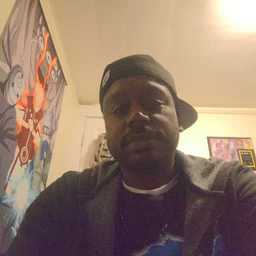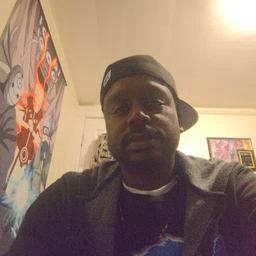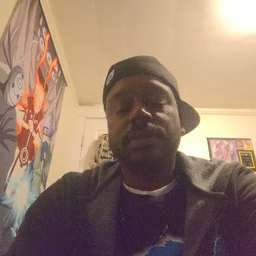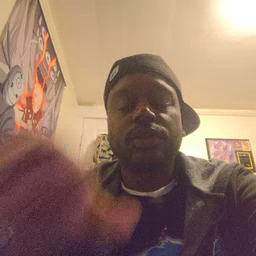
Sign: goose